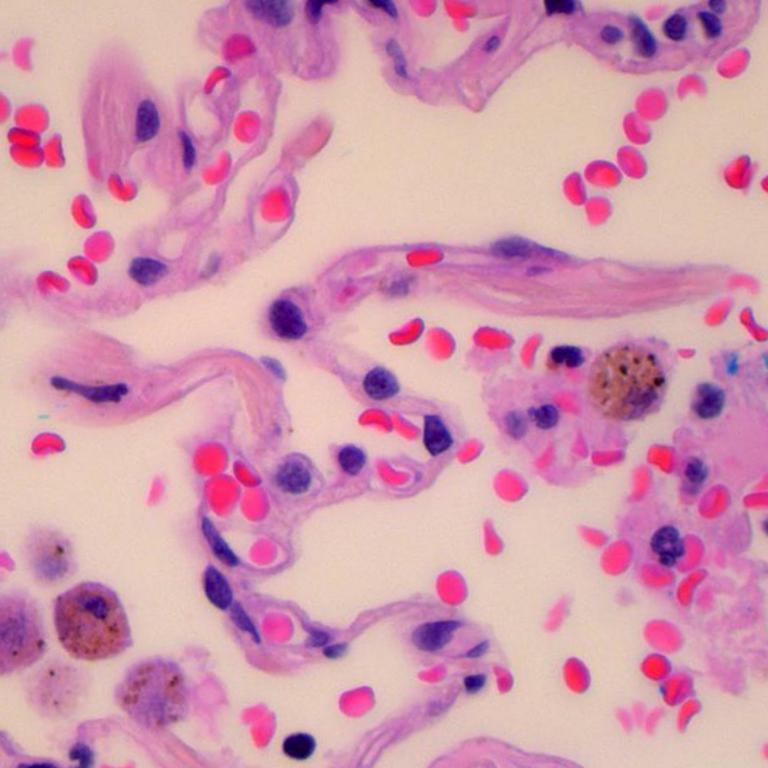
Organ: lung
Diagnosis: benign